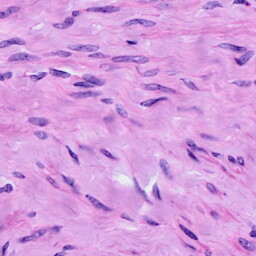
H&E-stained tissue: Cervix